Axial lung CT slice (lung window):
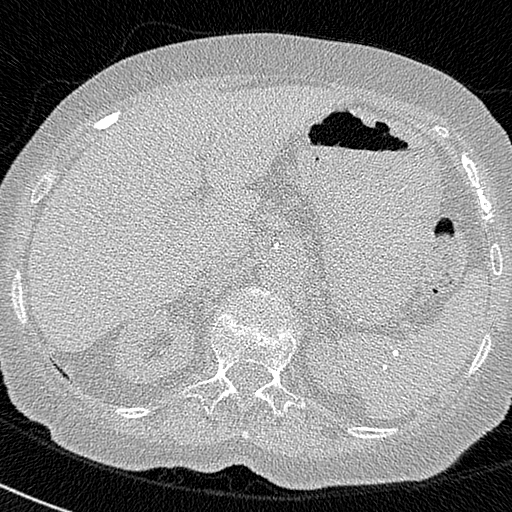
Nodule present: no